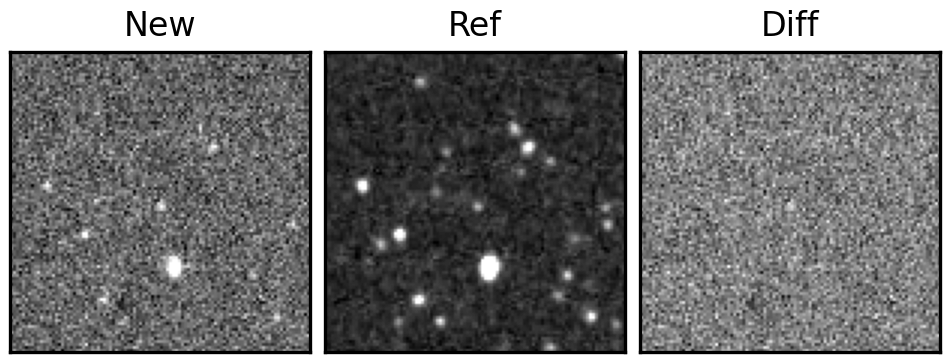
Label: real